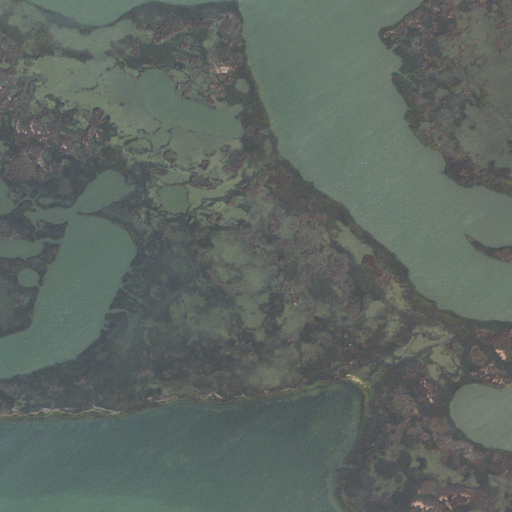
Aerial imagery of island in North Carolina named Goose Island containing herbaceous wetlands and open water